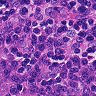
Metastatic tissue present: no